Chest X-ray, PA view. Patient: 58 years old, sex M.
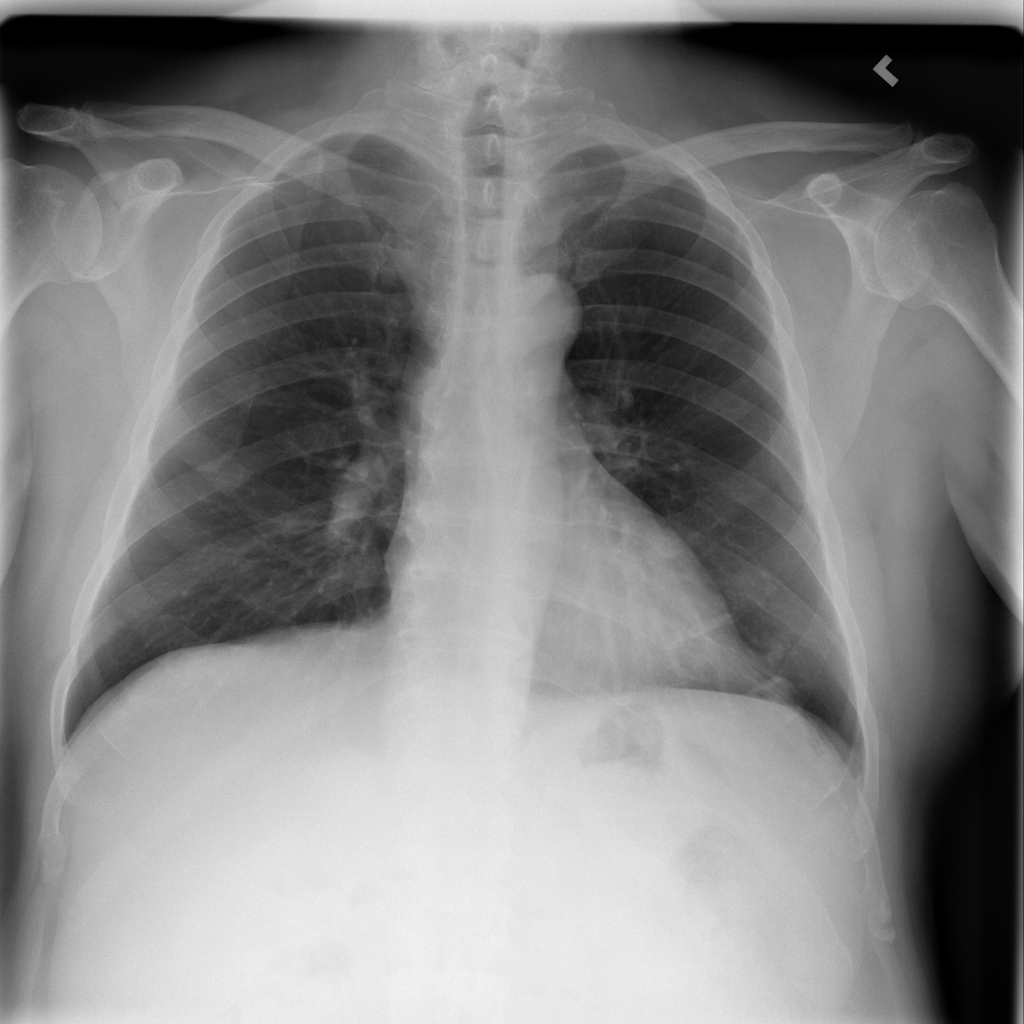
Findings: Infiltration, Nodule